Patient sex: F
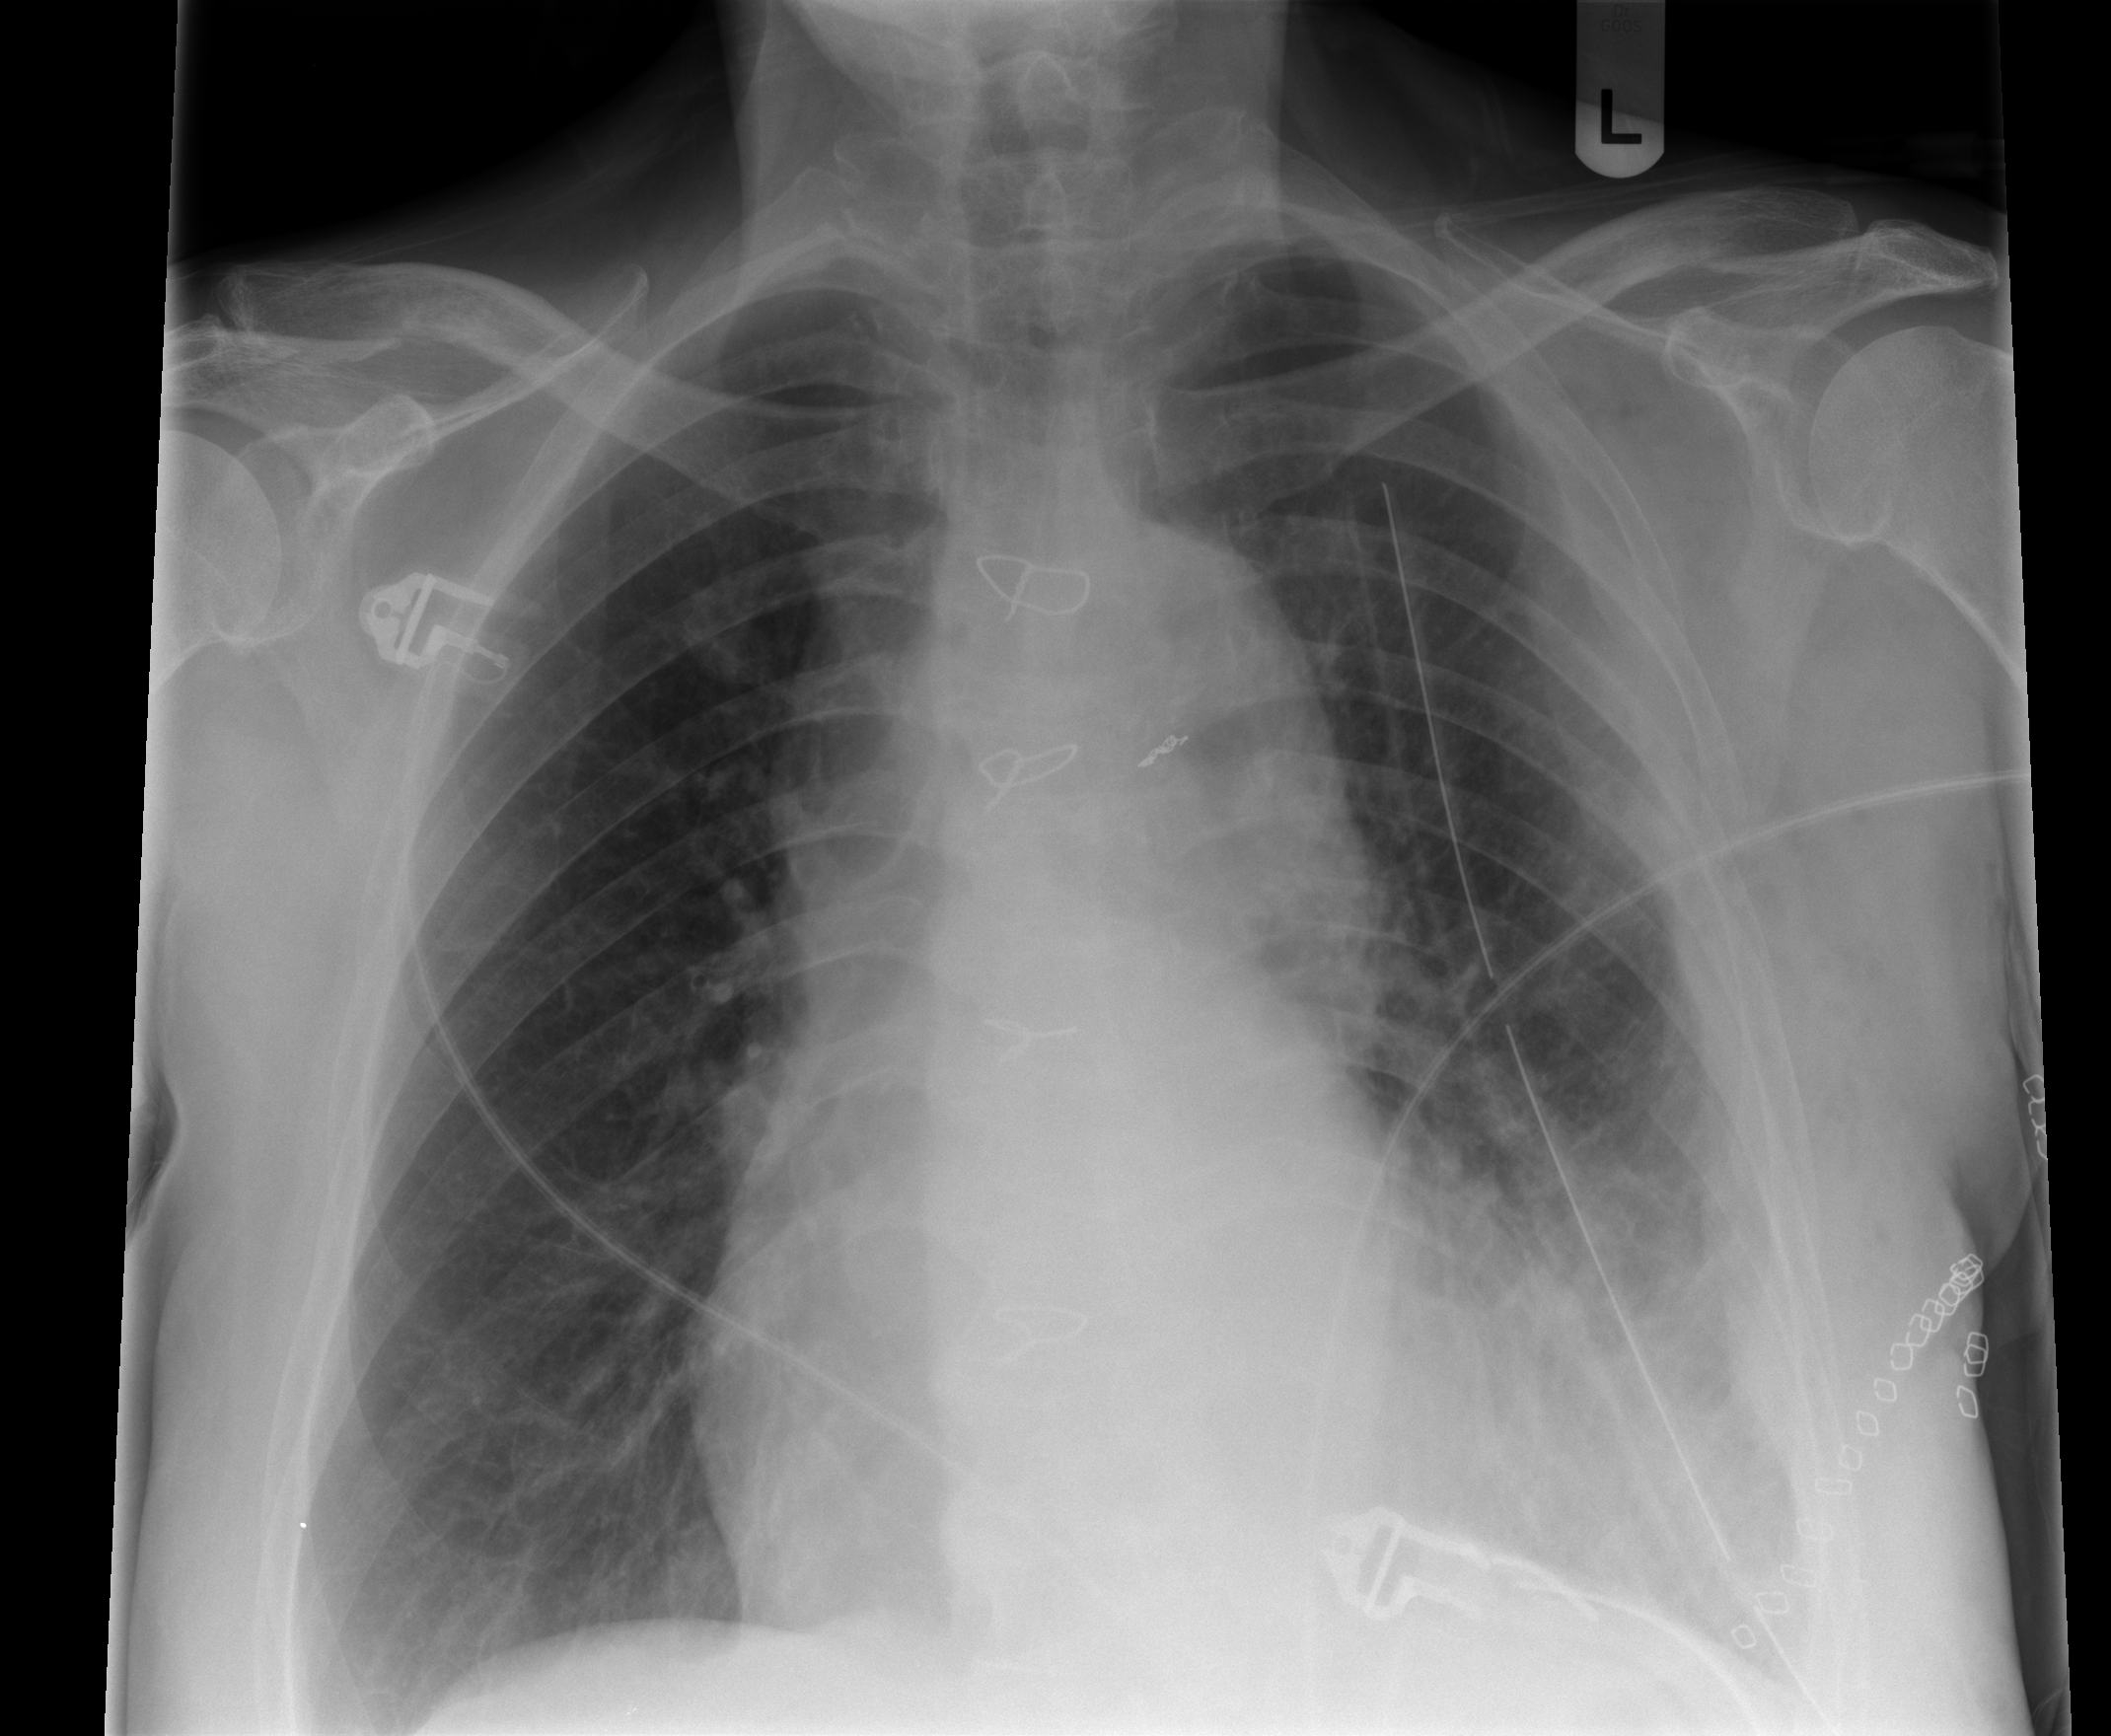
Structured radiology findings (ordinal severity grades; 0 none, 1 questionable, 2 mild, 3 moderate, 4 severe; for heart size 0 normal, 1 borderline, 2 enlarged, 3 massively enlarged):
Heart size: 1
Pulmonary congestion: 0
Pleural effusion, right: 0
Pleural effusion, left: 2
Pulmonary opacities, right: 0
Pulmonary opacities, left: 1
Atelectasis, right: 0
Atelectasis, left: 2